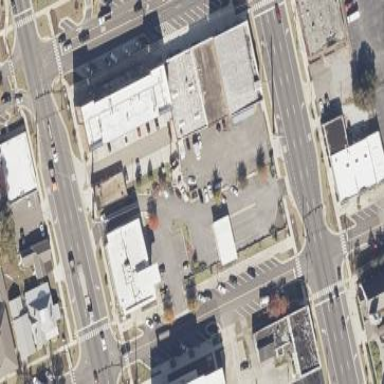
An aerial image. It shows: Commercial area.